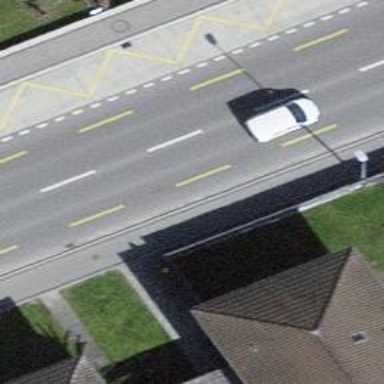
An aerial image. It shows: Bus stop with stop position for public transport.